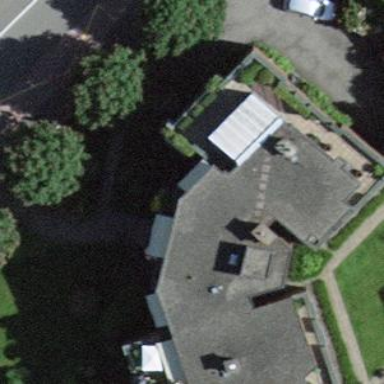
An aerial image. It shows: Red building with flat roof.